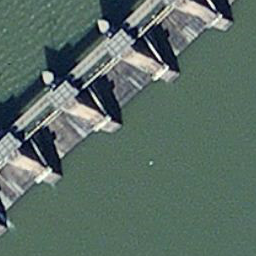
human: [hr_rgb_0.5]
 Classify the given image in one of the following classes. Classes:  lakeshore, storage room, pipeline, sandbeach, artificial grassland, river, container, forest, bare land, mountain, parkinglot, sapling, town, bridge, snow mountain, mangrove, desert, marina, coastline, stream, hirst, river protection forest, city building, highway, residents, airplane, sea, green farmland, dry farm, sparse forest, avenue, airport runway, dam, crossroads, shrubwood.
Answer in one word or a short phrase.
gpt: dam